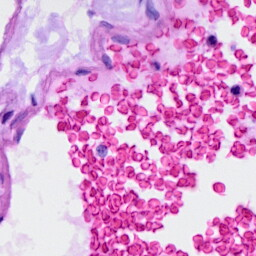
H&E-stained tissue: Ovarian